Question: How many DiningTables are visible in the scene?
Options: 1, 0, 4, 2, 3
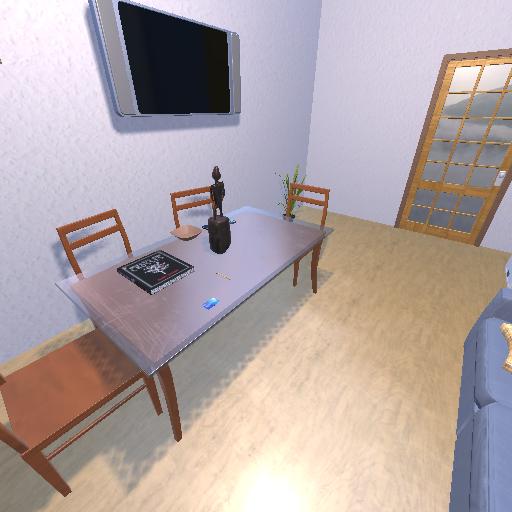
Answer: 1